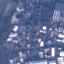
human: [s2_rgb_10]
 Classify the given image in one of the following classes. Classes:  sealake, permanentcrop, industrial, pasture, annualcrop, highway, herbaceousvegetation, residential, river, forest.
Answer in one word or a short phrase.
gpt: Industrial